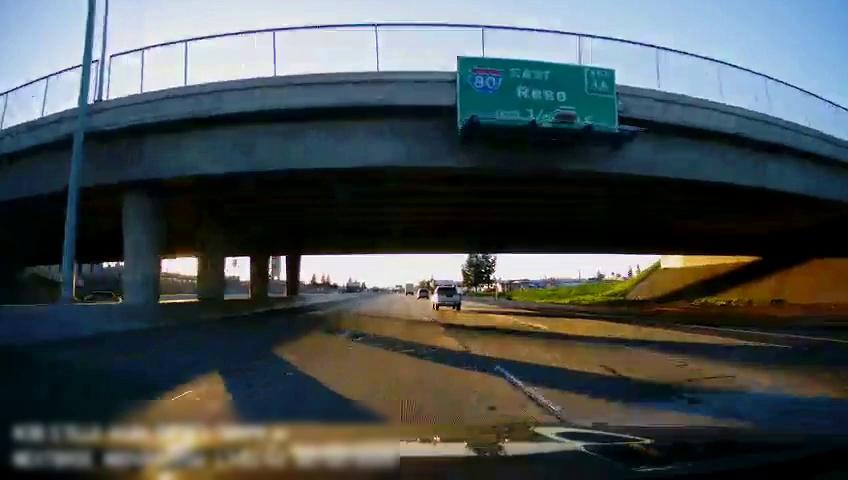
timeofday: Day
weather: Sunny
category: Drivable Space
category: Vehicles | Truck
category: Vehicles | Car
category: Vehicles | Car
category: Vehicles | Truck
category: Lanes | Current Lane
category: Lanes | Alternate Lane
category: Lanes | Alternate Lane
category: Lanes | Alternate Lane
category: Traffic | Signs